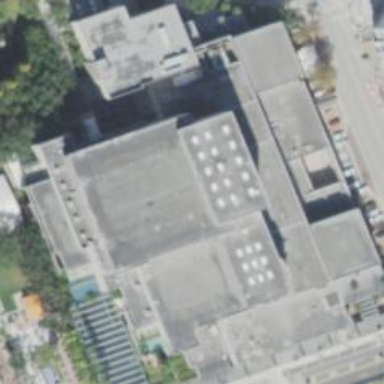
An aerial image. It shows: Arts centre housed inside building.